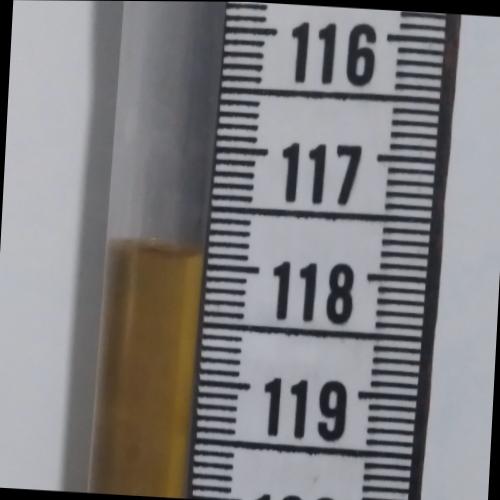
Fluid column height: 117.9 cm